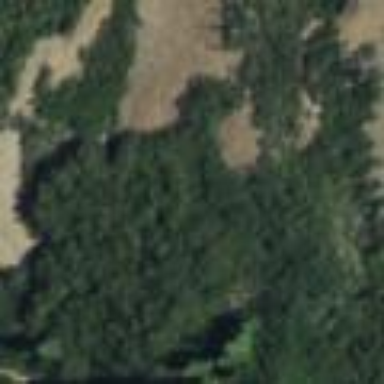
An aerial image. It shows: Wet meadow with wood vegetation.